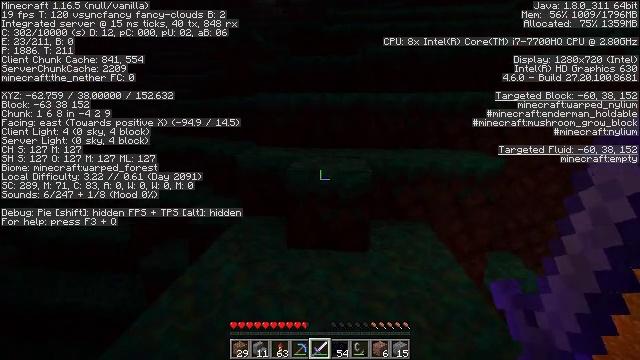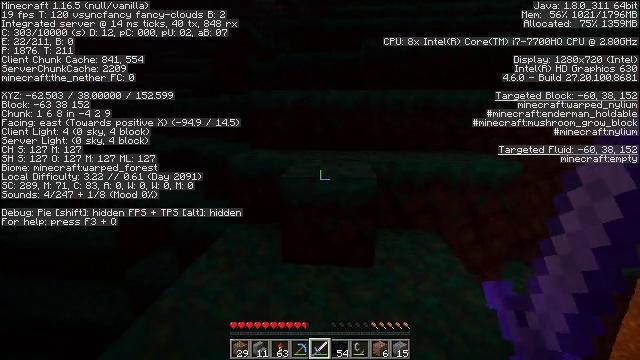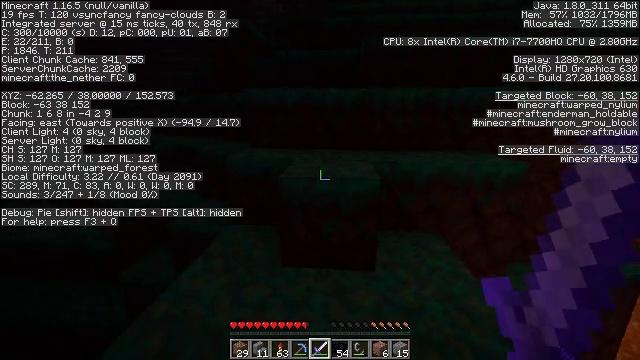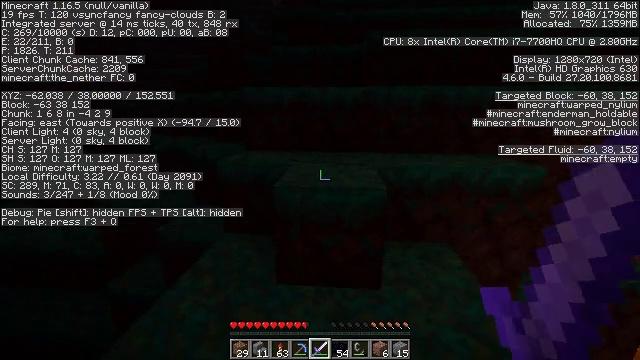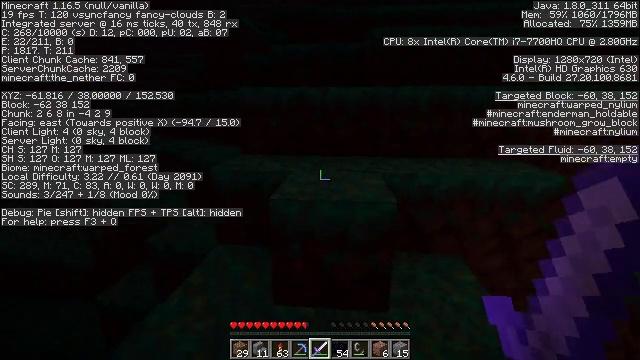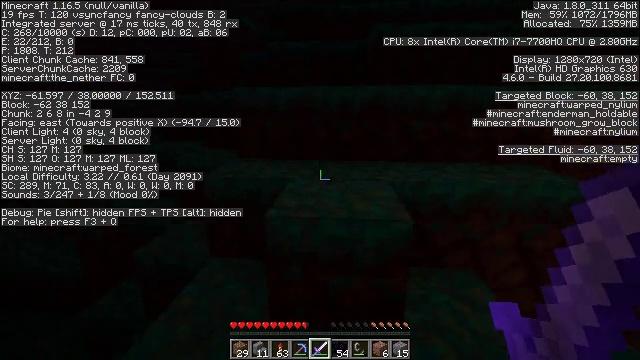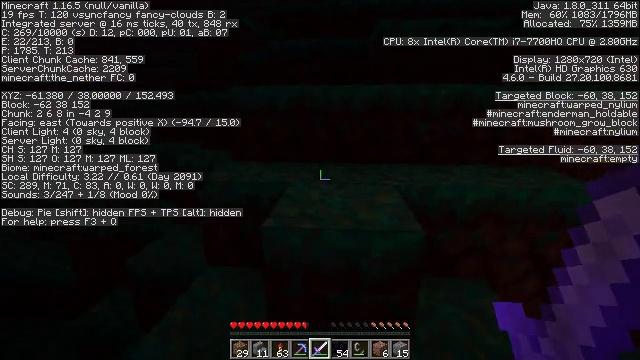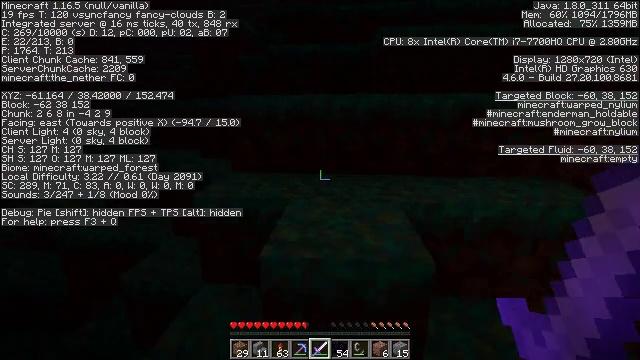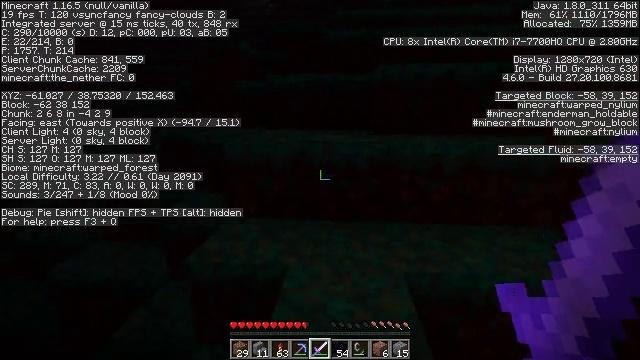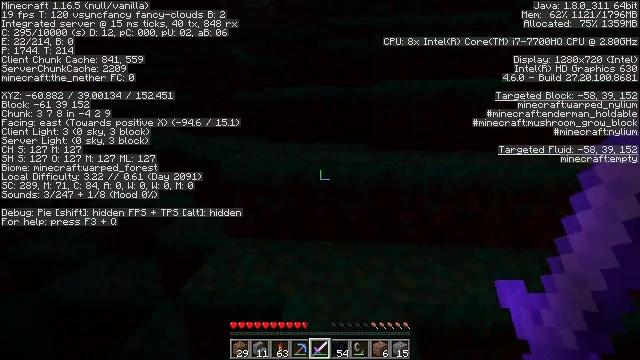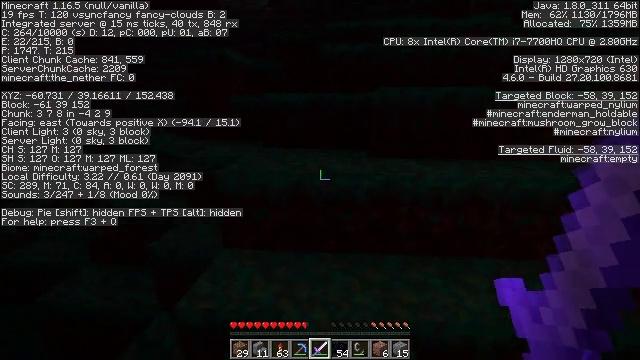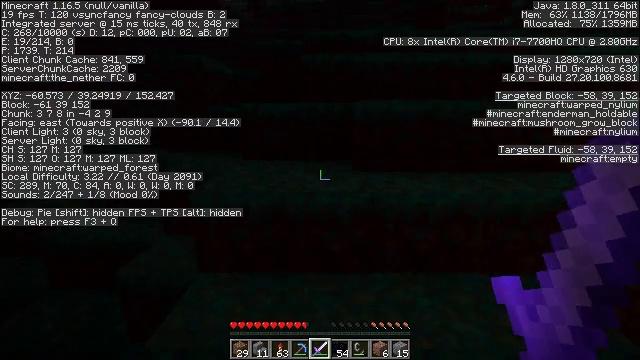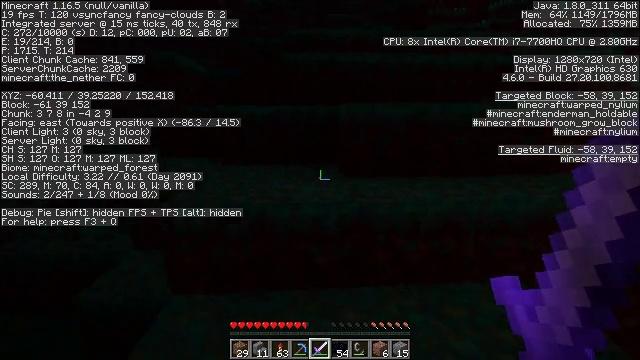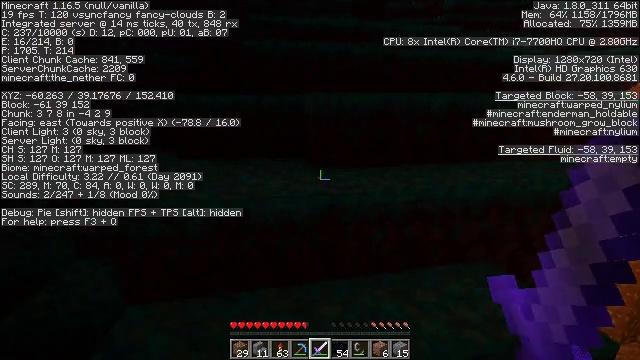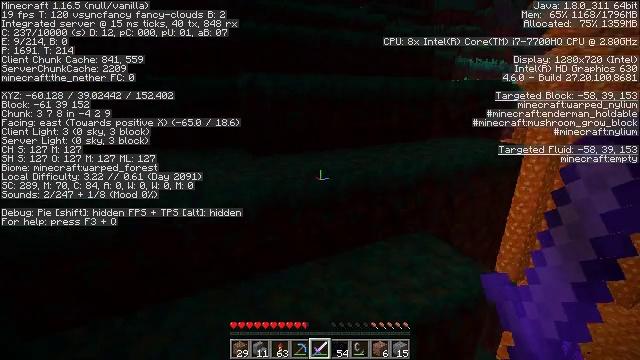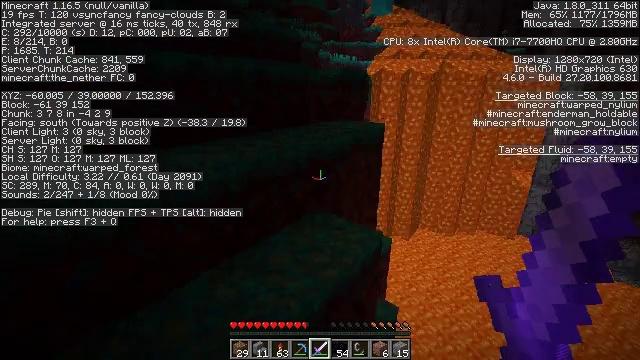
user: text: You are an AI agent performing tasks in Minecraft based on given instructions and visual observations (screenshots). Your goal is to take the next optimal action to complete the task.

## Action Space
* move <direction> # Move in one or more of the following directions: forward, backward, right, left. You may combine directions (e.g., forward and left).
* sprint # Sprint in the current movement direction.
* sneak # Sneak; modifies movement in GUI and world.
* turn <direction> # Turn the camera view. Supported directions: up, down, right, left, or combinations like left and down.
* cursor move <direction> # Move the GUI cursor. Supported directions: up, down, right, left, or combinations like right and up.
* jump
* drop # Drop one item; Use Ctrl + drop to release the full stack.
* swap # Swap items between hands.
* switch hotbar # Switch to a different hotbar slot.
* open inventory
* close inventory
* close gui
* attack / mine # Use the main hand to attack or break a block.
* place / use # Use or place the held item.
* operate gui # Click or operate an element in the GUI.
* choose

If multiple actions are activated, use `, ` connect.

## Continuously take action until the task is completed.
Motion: motion action
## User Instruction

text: Kill a magma cube.
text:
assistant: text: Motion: move forward
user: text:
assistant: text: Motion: move forward
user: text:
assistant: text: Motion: move forward
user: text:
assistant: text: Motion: move forward
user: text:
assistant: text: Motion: move forward
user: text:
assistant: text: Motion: move forward
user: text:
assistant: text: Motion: move forward, jump
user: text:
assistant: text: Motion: move forward, jump
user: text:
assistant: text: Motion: move forward, jump
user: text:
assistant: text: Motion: move forward, jump
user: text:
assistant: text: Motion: move forward, turn right
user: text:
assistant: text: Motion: move forward, turn right
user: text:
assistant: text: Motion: turn right and down
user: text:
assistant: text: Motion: turn right and down
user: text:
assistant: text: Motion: turn right and down
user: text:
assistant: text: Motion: turn right
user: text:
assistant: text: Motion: turn right
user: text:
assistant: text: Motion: turn right
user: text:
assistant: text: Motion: turn right
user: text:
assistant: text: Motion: turn right and up
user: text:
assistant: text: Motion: turn left and up
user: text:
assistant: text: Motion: turn left and up
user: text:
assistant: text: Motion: turn down
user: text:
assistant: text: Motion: turn left and down
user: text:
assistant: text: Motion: turn left and down
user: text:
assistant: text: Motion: turn down
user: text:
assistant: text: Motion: turn down
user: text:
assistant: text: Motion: turn right and down
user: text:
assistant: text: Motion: turn right and down
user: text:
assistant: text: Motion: turn right and down